Aerial crown-view tile of a tropical tree (Barro Colorado Island, Panama), acquired 20240716:
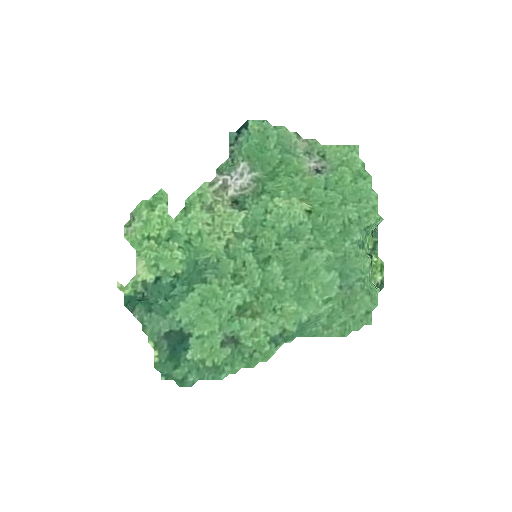
Species: Terminalia amazonia
GBIF accepted scientific name: Terminalia amazonica
Crown area: 74.135 m²